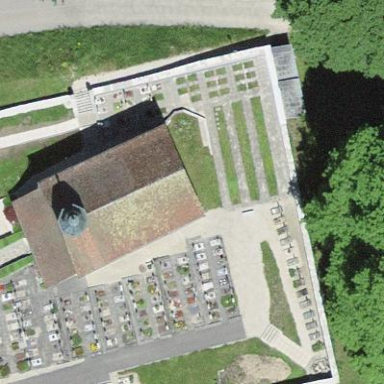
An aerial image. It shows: Graveyard.